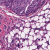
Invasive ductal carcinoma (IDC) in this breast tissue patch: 0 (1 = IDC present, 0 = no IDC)